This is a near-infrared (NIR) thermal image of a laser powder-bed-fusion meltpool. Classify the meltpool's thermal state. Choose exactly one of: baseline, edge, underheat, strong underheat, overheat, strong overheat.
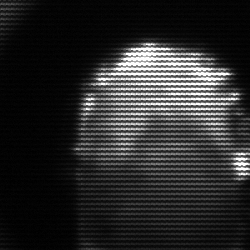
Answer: baseline